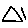
Label: triangle